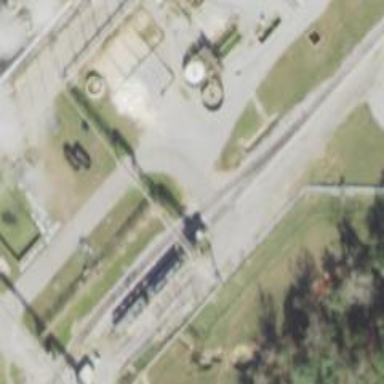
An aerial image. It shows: Rail spur service.